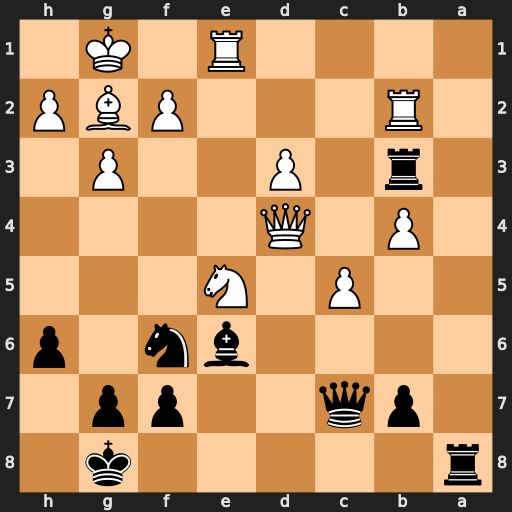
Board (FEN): r5k1/1pq2pp1/4bn1p/2P1N3/1P1Q4/1r1P2P1/1R3PBP/4R1K1
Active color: b
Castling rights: -
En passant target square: -
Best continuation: Rd8 Qxd8+ Qxd8 Rxb3 Bxb3